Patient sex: M
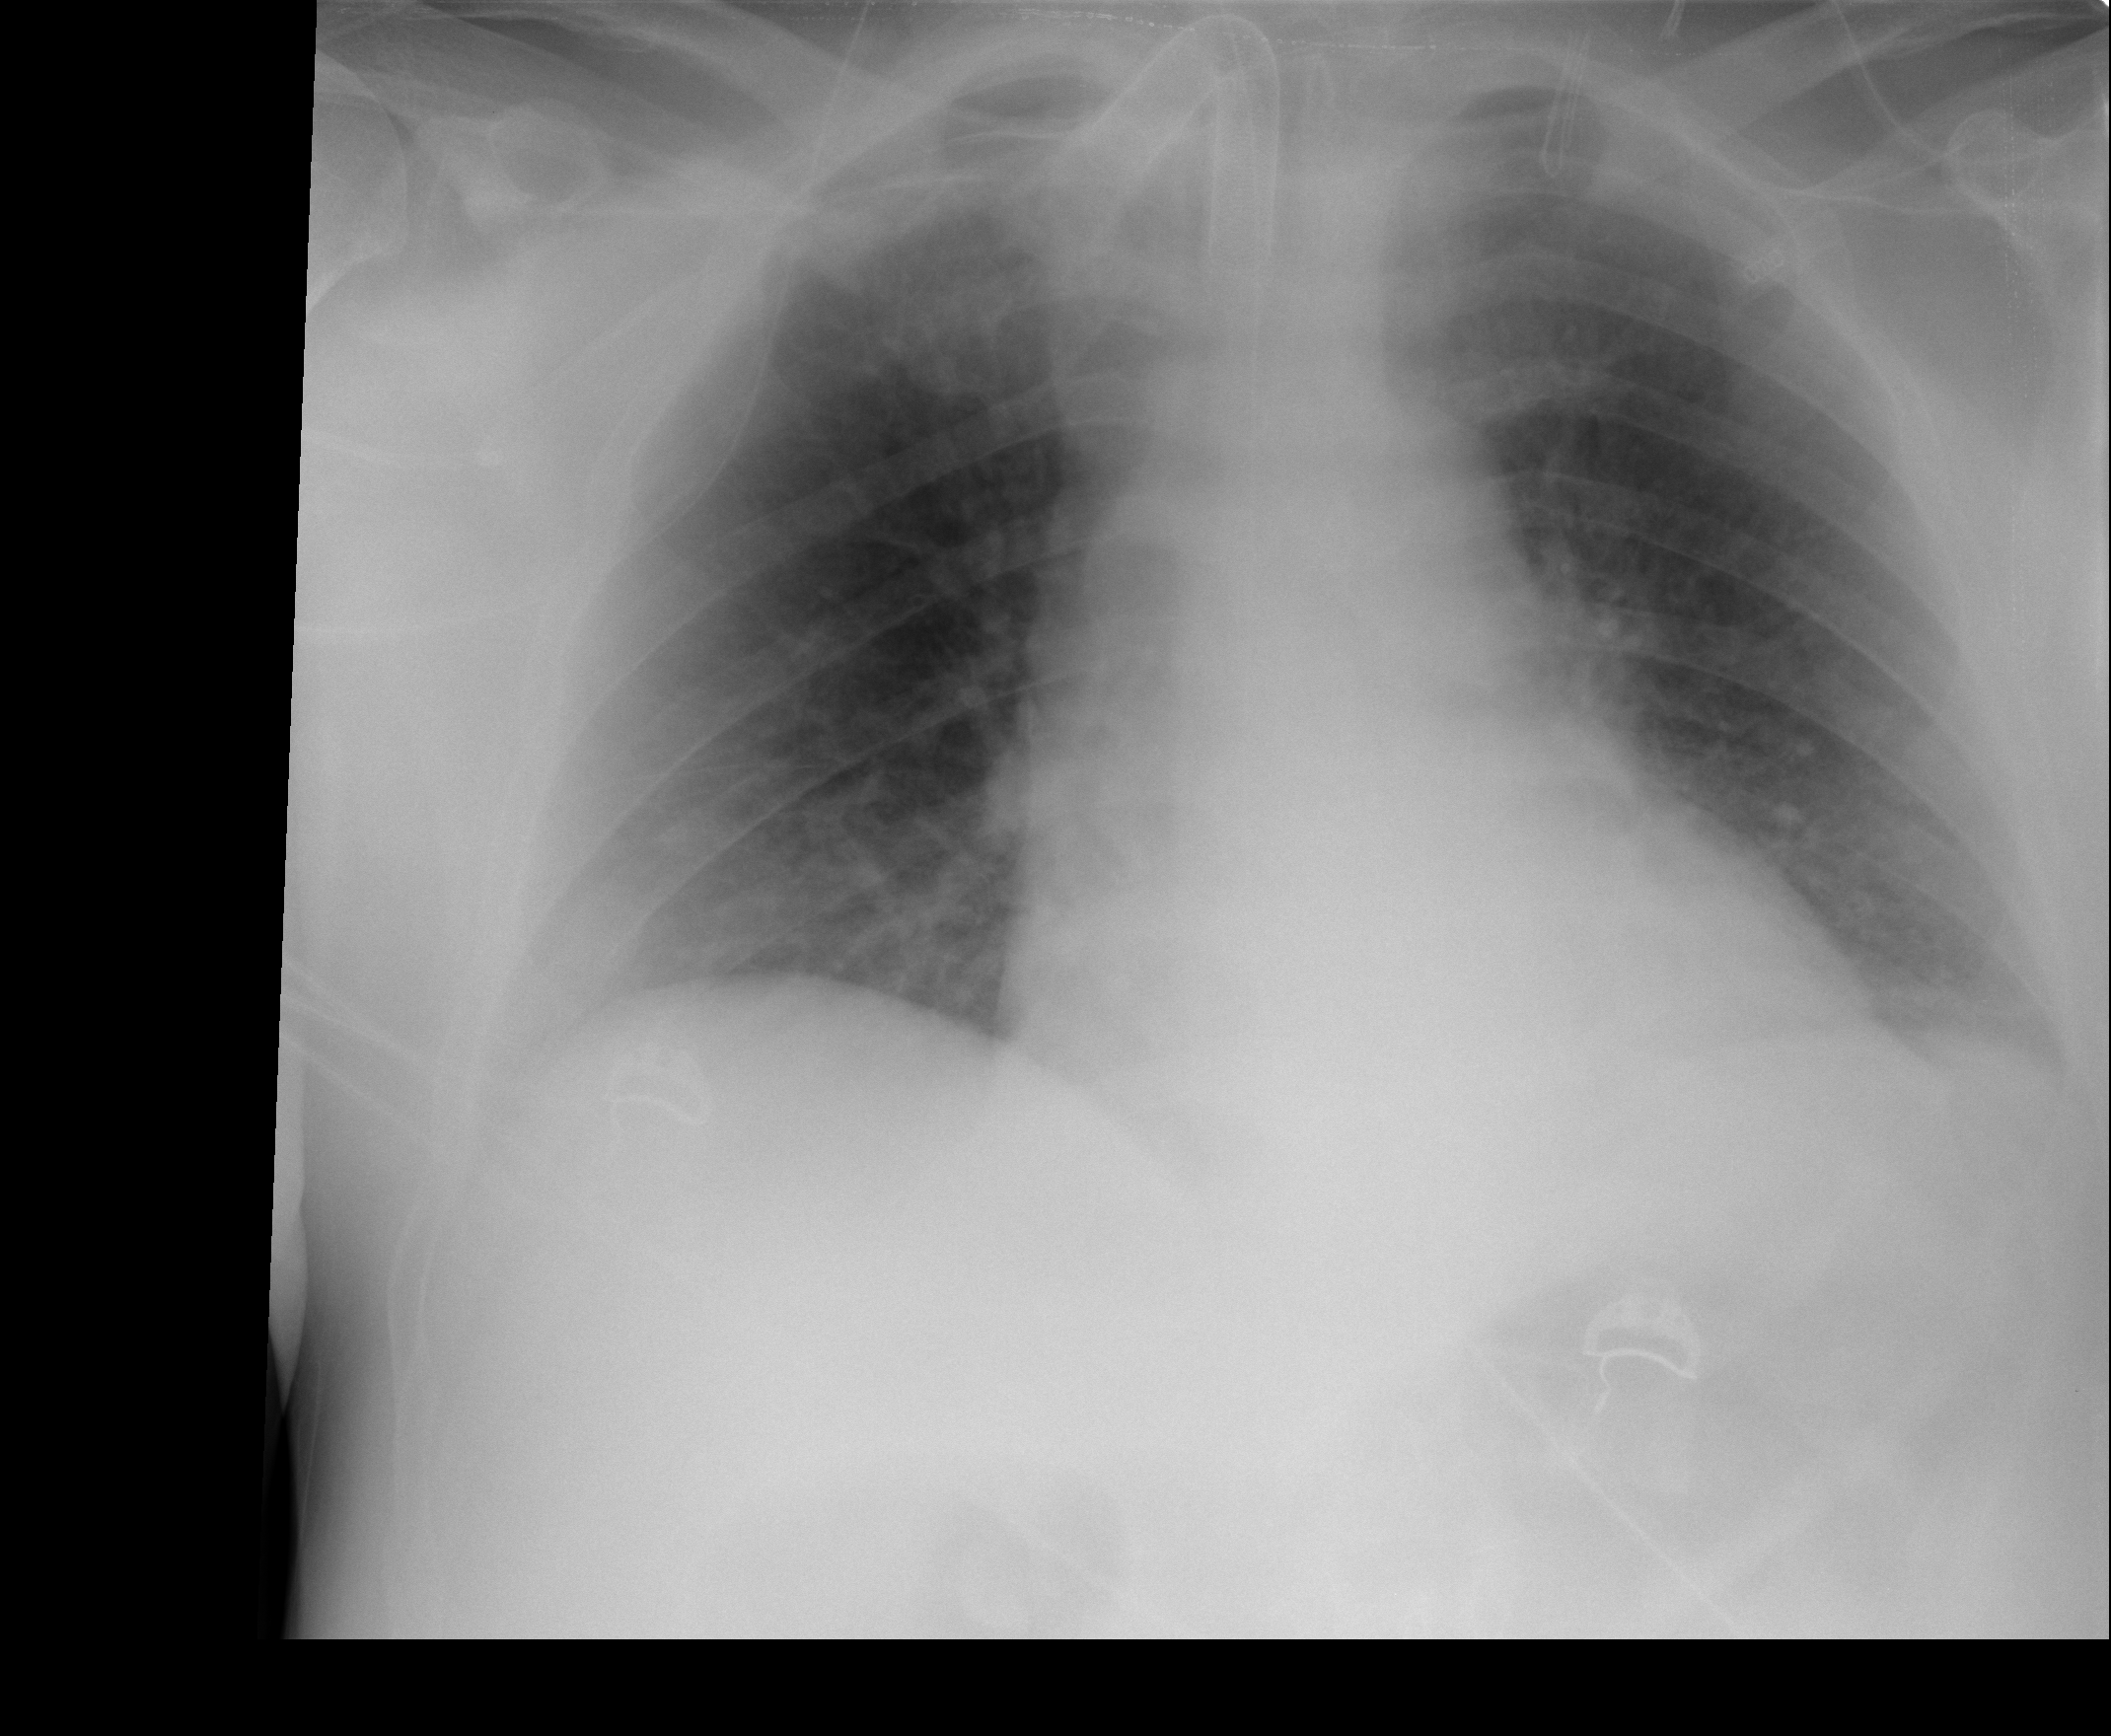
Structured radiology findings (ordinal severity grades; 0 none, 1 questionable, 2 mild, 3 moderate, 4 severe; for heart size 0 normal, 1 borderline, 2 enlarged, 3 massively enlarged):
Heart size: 0
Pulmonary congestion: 2
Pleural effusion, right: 0
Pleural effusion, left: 0
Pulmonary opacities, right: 0
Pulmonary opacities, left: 0
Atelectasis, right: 0
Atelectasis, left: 0